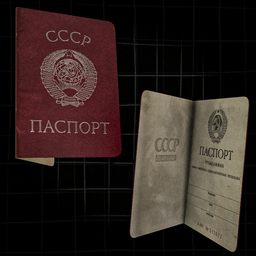
Label: tools